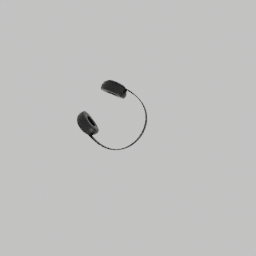
Label: electronics